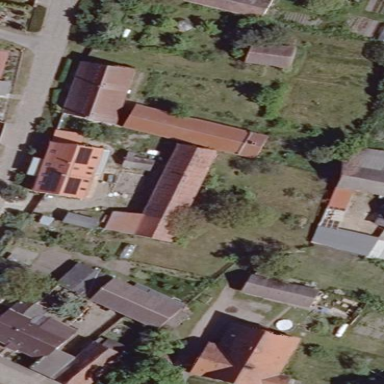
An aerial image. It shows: Farm auxiliary building with gabled roof.